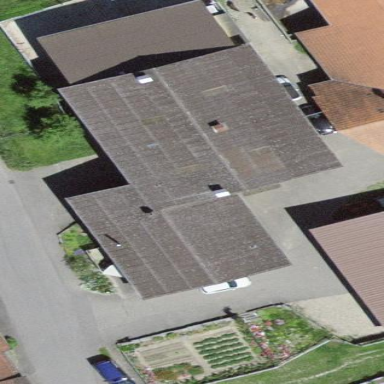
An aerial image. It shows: Farm building.